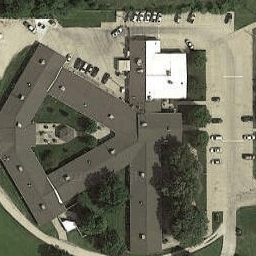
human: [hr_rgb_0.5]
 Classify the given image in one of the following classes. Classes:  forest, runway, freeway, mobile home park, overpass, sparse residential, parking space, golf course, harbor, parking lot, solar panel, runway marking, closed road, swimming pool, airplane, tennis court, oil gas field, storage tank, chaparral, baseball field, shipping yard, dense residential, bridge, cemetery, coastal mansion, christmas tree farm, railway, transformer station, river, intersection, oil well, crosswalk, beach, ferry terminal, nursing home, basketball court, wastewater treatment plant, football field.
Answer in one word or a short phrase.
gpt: nursing home